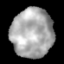
Tissue: lung
Cell type: Others
Senescence score: 0.2365
Nuclear area (px): 2010
Mean DAPI intensity: 169.387